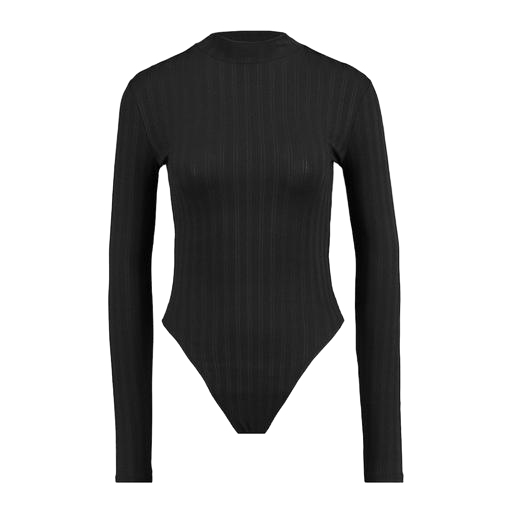
black mira cape-effect bodysuit, black henley long-sleeved ribbed-jersey top, black long-sleeved top, white background